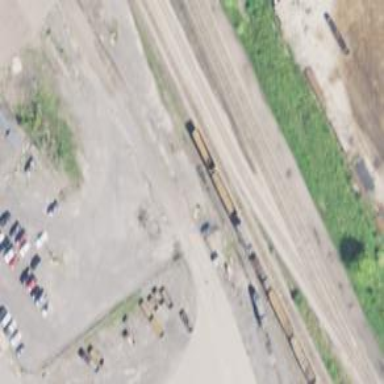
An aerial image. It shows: Rail spur service.